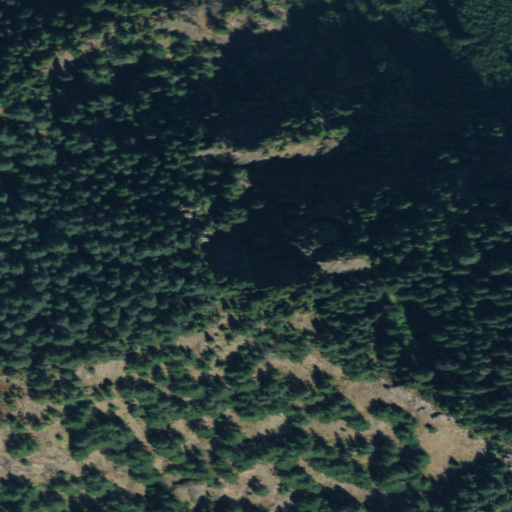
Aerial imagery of mountain in Washington named Dixon Mountain containing evergreen forest and shrub